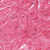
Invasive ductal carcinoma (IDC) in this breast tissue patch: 0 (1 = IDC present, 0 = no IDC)